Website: walmart
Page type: billing-address
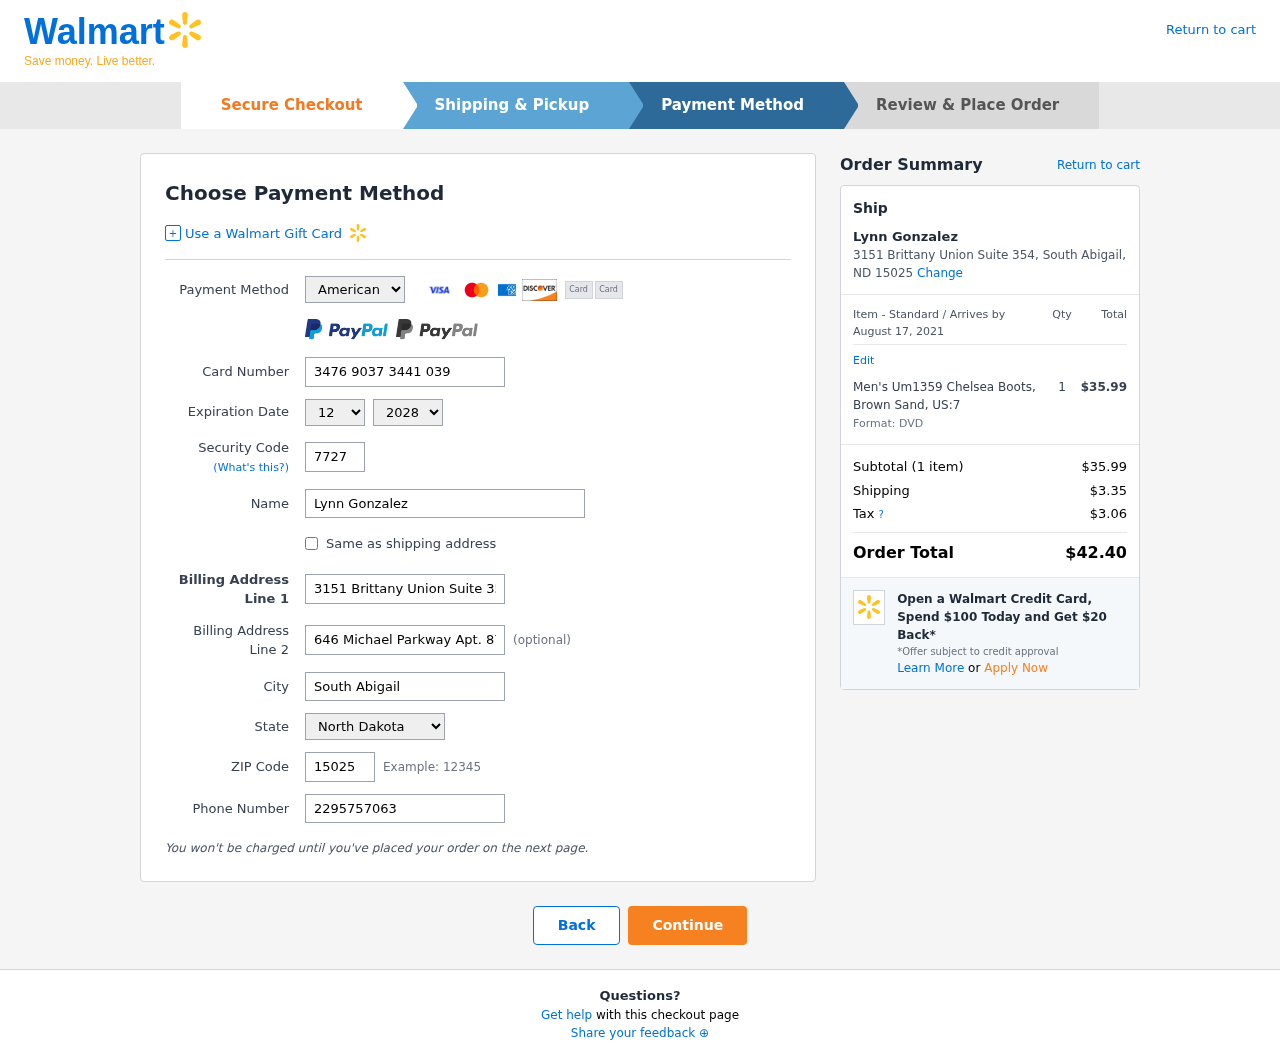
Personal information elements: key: PII_CARD_CVV
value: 7727
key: PII_CARD_EXPIRY_MONTH
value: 12
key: PII_CARD_EXPIRY_YEAR
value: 28
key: PII_CARD_NUMBER
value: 3476 9037 3441 039
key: PII_CARD_TYPE
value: American Express
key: PII_CITY
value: South Abigail
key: PII_CITY_STATE_ZIP
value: South Abigail, ND 15025
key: PII_FULLNAME
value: Lynn Gonzalez
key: PII_PHONE
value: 2295757063
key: PII_POSTCODE
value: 15025
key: PII_STATE
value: North Dakota
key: PII_STREET
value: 3151 Brittany Union Suite 354
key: PII_STREET2
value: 646 Michael Parkway Apt. 870
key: PII_FULLNAME2
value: Lynn Gonzalez
Product elements: key: PRODUCT1_NAME
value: Men's Um1359 Chelsea Boots, Brown Sand, US:7
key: PRODUCT1_PRICE
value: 35.99
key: PRODUCT1_QUANTITY
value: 1
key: PRODUCT1_DESC
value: Format: DVD
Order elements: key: ORDER_DELIVERY_DATE
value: August 17, 2021
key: ORDER_NUM_ITEMS
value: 1
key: ORDER_SUBTOTAL
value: $35.99
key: ORDER_SHIPPING_COST
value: $3.35
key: ORDER_TAX
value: $3.06
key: ORDER_TOTAL
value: $42.40